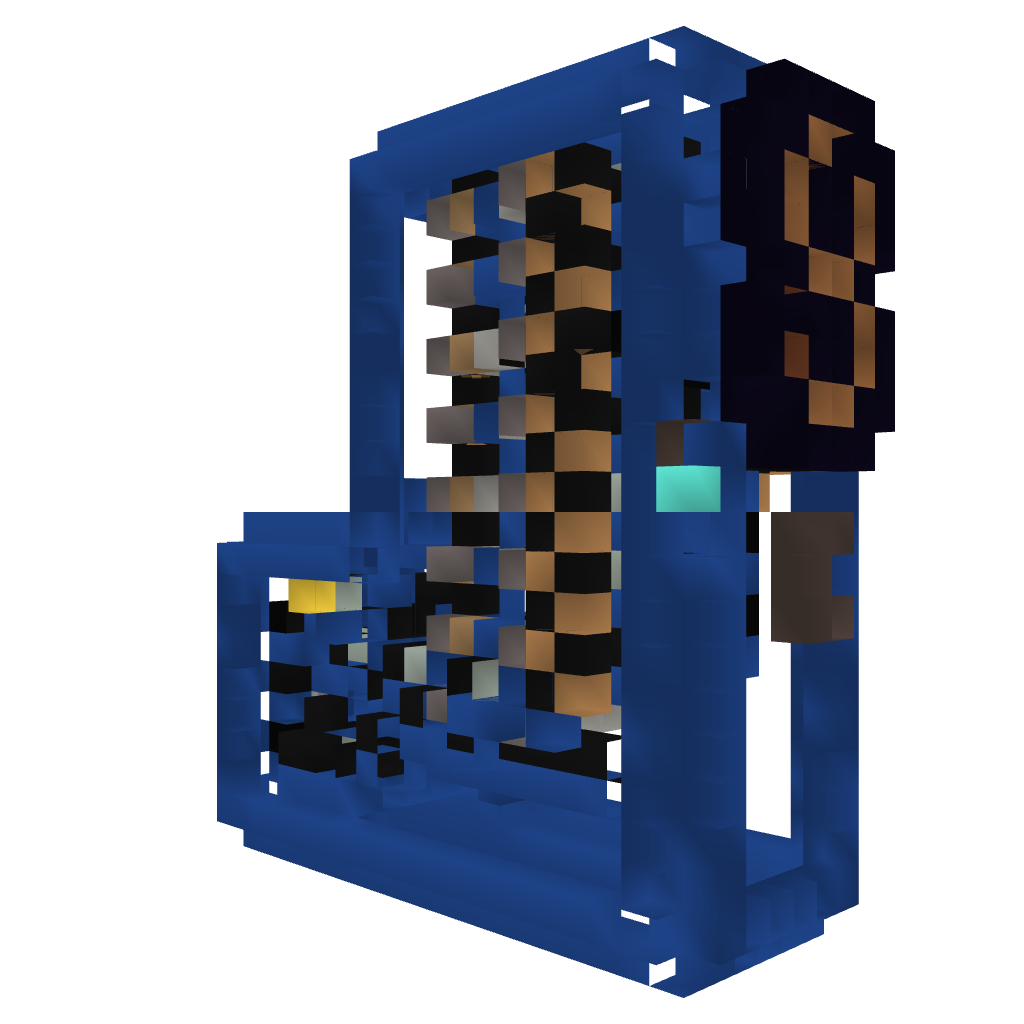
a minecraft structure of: Compact 'Infinite' Counter